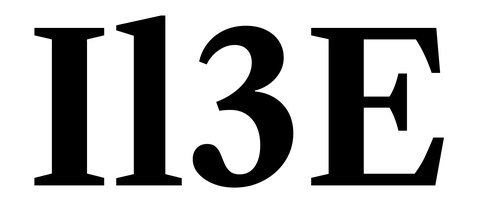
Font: LibreCaslonText_Bold